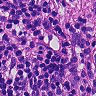
Metastatic tissue present: yes